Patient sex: F
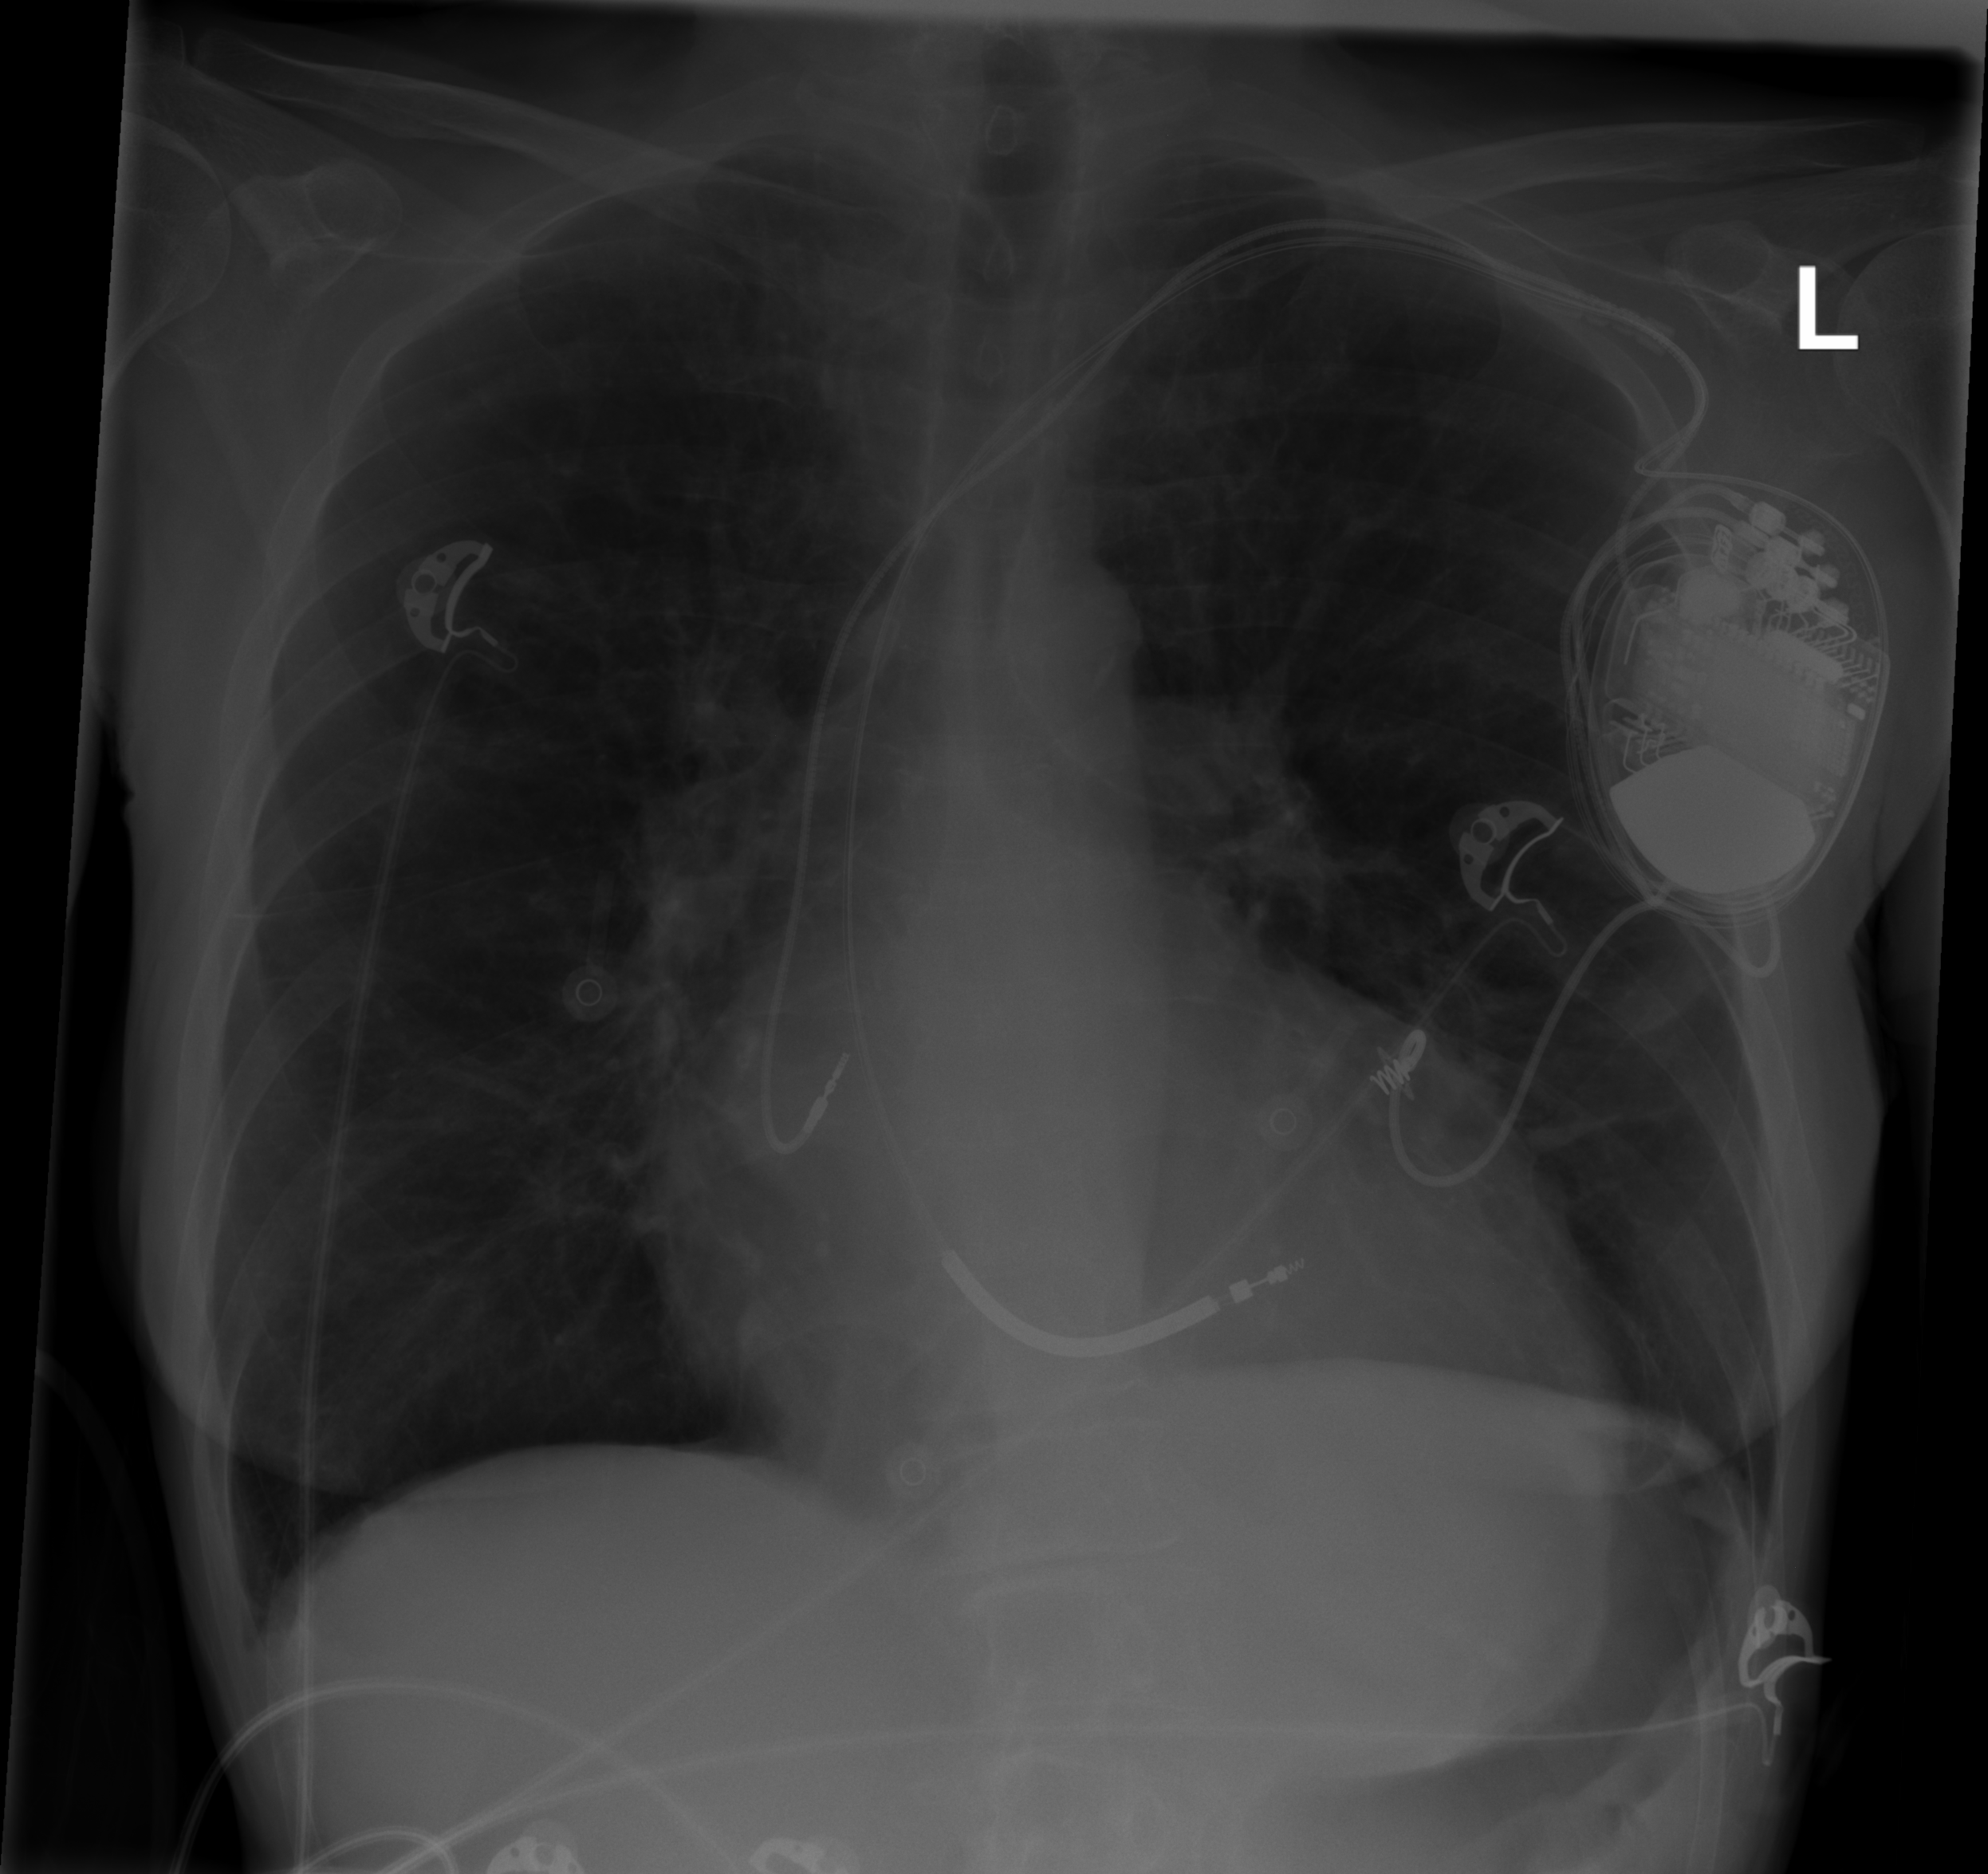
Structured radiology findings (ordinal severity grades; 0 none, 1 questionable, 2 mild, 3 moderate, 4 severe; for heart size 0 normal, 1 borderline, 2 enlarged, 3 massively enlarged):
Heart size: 2
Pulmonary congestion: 0
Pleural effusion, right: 0
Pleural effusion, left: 0
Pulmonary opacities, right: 0
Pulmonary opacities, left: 0
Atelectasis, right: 0
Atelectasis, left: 2